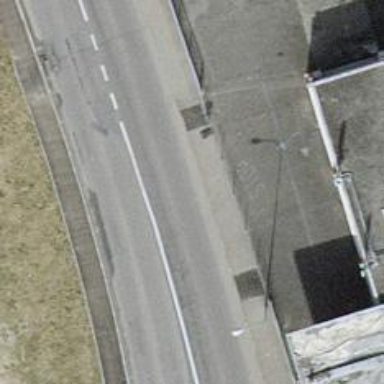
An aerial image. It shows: Asphalt platform for public transport.